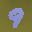
Label: 9